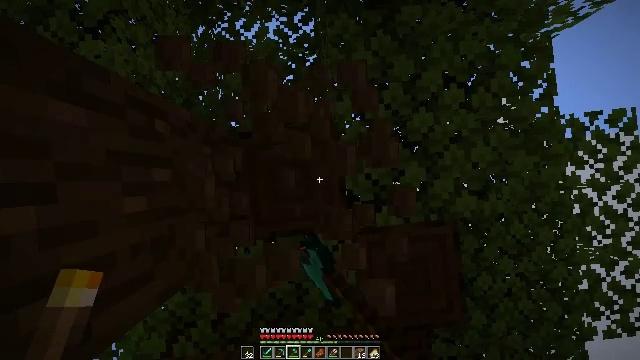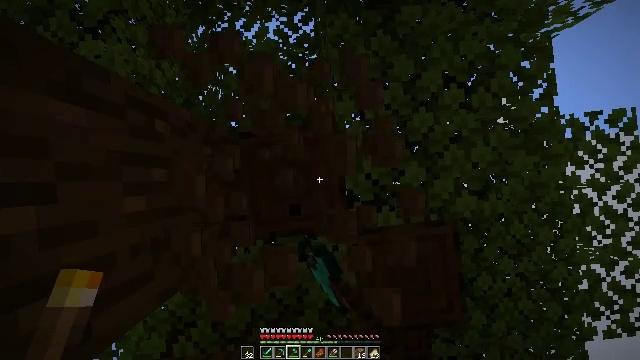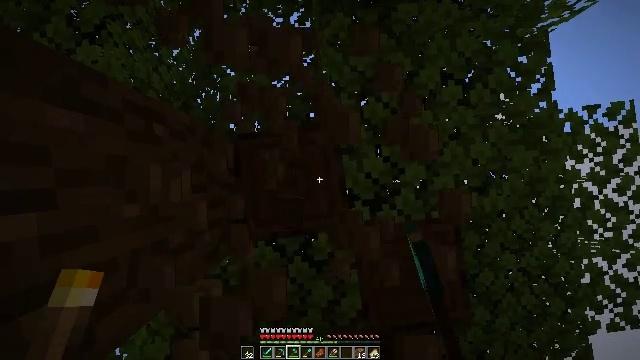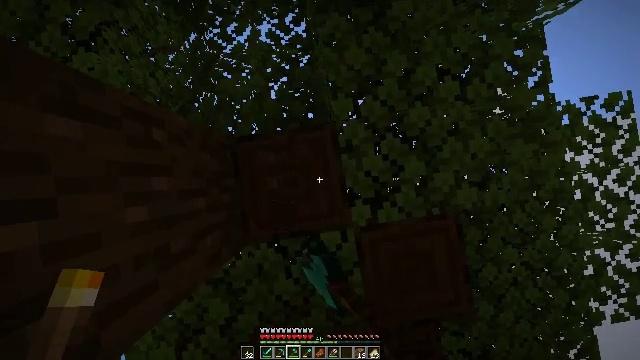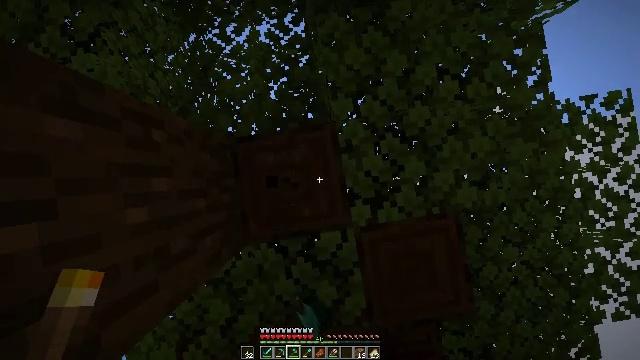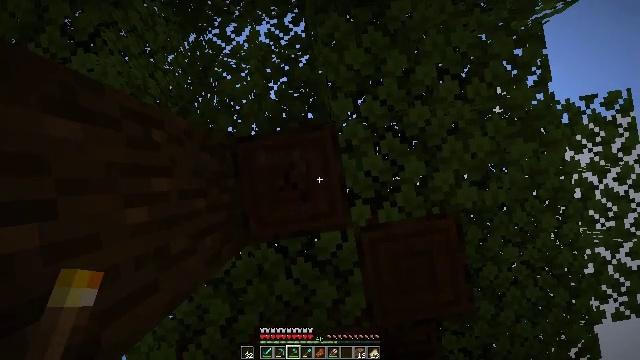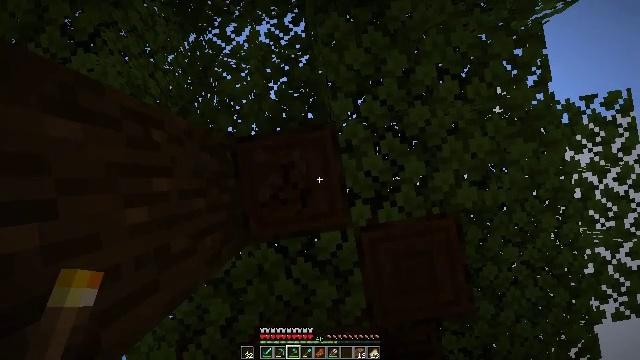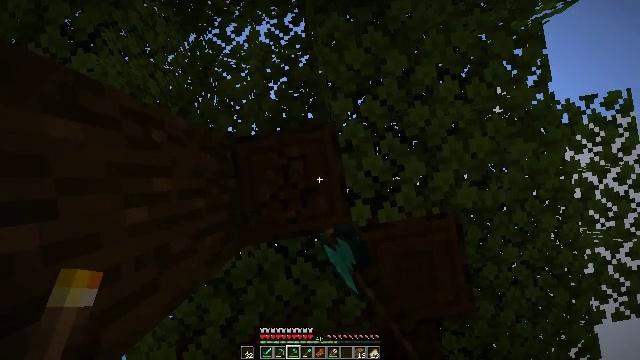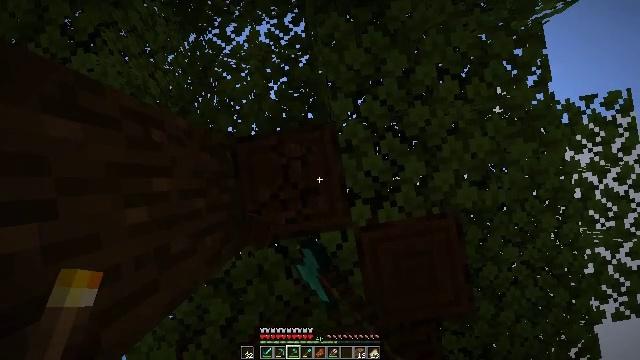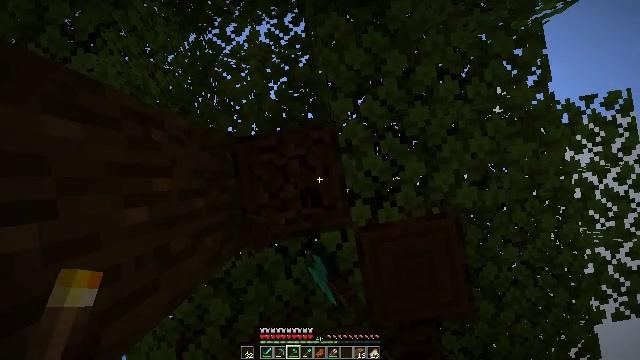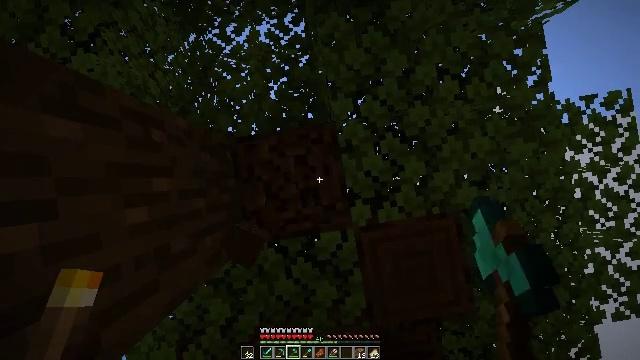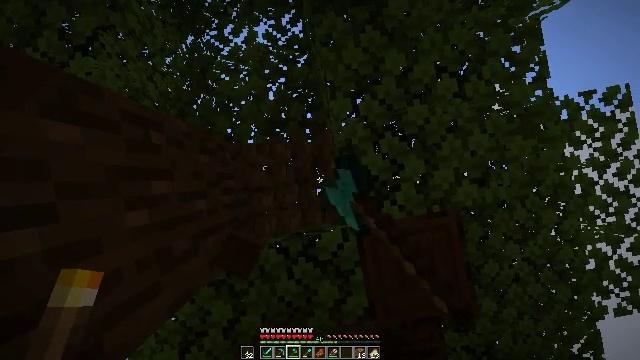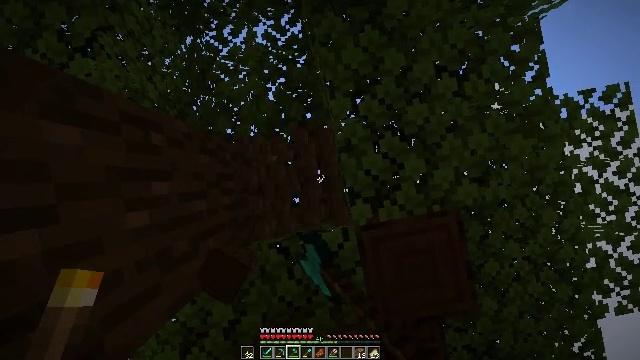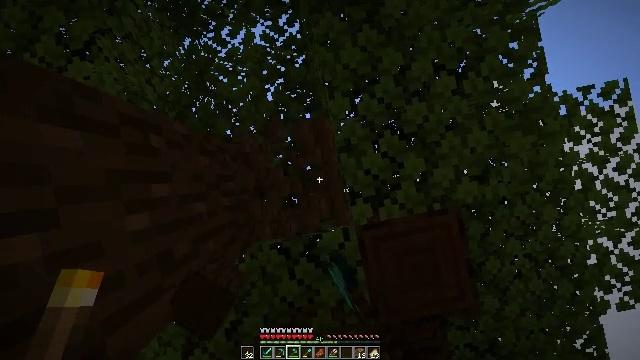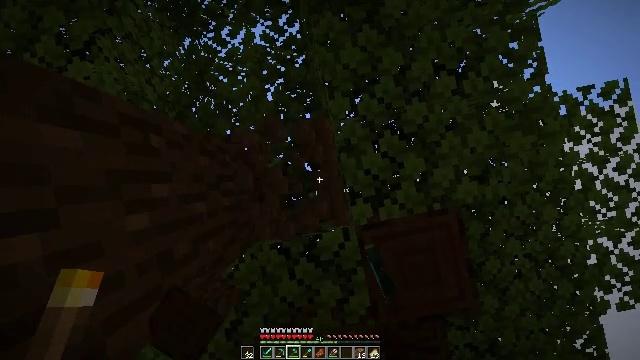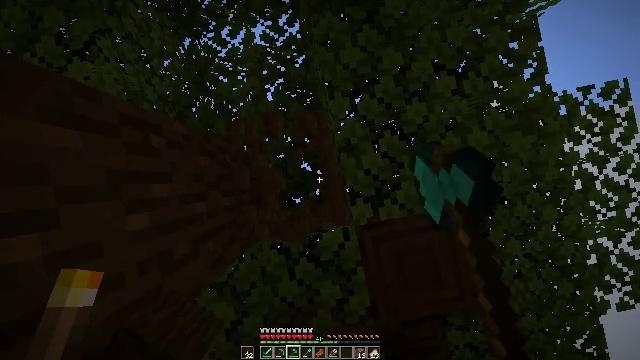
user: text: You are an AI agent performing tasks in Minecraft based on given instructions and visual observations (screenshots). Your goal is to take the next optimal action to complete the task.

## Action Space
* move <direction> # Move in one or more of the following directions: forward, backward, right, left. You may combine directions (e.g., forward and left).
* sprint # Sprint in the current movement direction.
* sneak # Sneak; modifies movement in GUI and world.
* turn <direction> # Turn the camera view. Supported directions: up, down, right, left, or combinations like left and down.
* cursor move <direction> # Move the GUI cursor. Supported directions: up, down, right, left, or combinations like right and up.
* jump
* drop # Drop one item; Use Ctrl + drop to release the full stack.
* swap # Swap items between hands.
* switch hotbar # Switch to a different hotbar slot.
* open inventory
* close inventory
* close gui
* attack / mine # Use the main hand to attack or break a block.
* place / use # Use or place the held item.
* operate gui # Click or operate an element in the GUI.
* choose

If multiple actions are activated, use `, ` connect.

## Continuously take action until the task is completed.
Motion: motion action
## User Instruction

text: Gather dark oak log for crafting.
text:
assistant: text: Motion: attack / mine
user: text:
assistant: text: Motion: turn left and up, attack / mine
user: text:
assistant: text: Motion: turn left, attack / mine
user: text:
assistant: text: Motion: attack / mine
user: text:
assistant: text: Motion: attack / mine
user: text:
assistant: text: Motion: attack / mine
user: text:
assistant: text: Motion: attack / mine
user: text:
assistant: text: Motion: attack / mine
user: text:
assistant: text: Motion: attack / mine
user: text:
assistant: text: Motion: attack / mine
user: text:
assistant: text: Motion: attack / mine
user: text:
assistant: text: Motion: attack / mine
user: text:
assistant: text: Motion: attack / mine
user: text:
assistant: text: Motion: attack / mine
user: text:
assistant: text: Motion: attack / mine
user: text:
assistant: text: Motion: attack / mine
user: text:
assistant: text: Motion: attack / mine
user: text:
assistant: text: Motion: attack / mine
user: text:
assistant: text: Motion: attack / mine
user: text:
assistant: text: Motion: turn down, attack / mine
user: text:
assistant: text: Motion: move right, turn right and down
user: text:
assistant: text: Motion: move right, turn right and down
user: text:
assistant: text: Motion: move right
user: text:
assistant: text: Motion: no_op
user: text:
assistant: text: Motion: attack / mine
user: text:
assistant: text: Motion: attack / mine
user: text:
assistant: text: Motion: attack / mine
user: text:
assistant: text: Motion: attack / mine
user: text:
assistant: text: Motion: attack / mine
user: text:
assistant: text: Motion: turn right and up, attack / mine